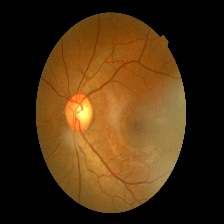
Diabetic retinopathy grade: Mild